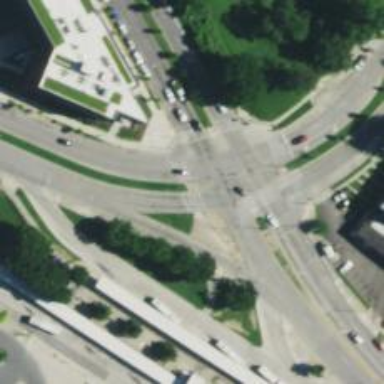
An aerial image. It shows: Footway that serves as traffic island.